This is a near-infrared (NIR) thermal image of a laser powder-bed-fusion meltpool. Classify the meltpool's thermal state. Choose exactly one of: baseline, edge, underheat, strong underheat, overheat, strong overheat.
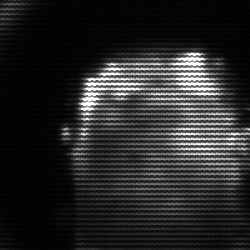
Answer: baseline